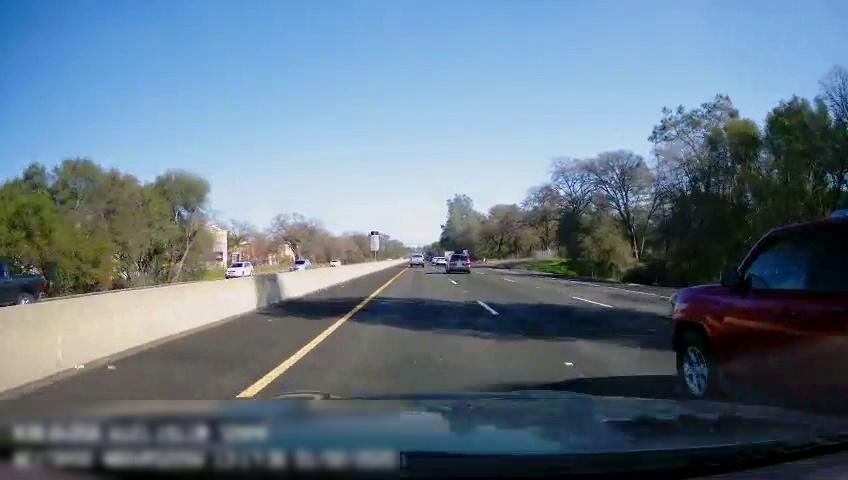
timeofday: Day
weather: Sunny
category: Drivable Space
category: Drivable Space
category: Vehicles | SUV
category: Vehicles | Truck
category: Vehicles | SUV
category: Vehicles | Truck
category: Vehicles | SUV
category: Vehicles | SUV
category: Lanes | Current Lane
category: Lanes | Current Lane
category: Lanes | Current Lane
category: Lanes | Alternate Lane